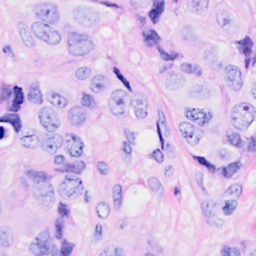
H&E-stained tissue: Breast